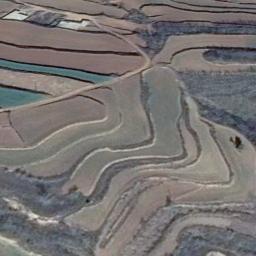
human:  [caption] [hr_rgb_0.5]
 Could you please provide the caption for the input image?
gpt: There are many plants on the terrace .

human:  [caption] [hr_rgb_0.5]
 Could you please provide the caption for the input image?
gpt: A large layer of brown and green mixed terraces .

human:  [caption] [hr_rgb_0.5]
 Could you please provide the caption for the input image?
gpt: The bare and green terrace is next to some trees .

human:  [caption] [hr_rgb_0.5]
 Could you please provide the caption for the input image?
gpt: Most of the terraces on this mountain are covered by vegetation .

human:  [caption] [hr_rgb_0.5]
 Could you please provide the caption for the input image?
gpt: There are green meadows beside the terraces .